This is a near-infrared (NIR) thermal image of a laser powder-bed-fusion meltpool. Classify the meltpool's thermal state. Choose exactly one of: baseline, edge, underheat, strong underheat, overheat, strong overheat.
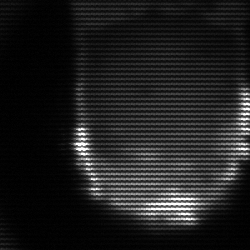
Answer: baseline